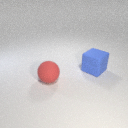
large blue rubber cube behind large red rubber sphere